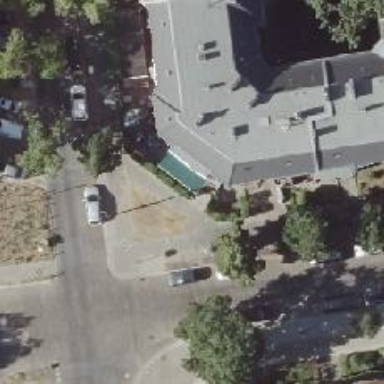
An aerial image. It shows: Bar.